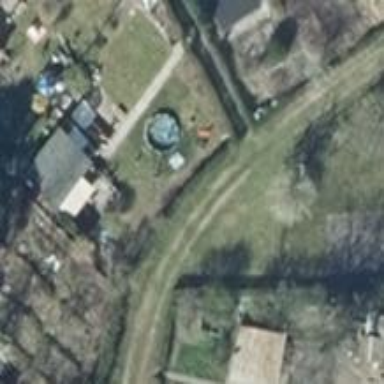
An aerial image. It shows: Garden area designated for leisure land.